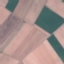
Land use / land cover: AnnualCrop